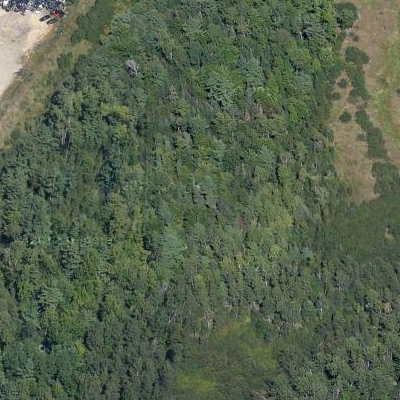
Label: eForest